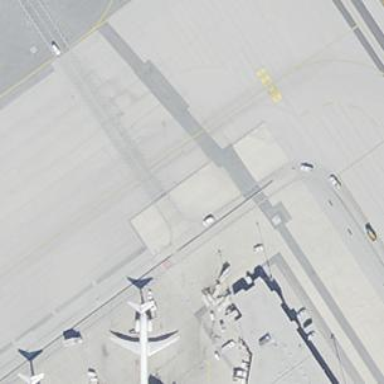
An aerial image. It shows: Image of taxiway at airport.